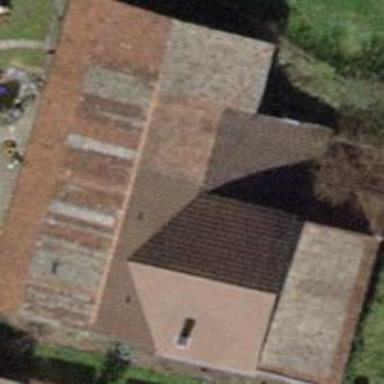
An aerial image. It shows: Barn.